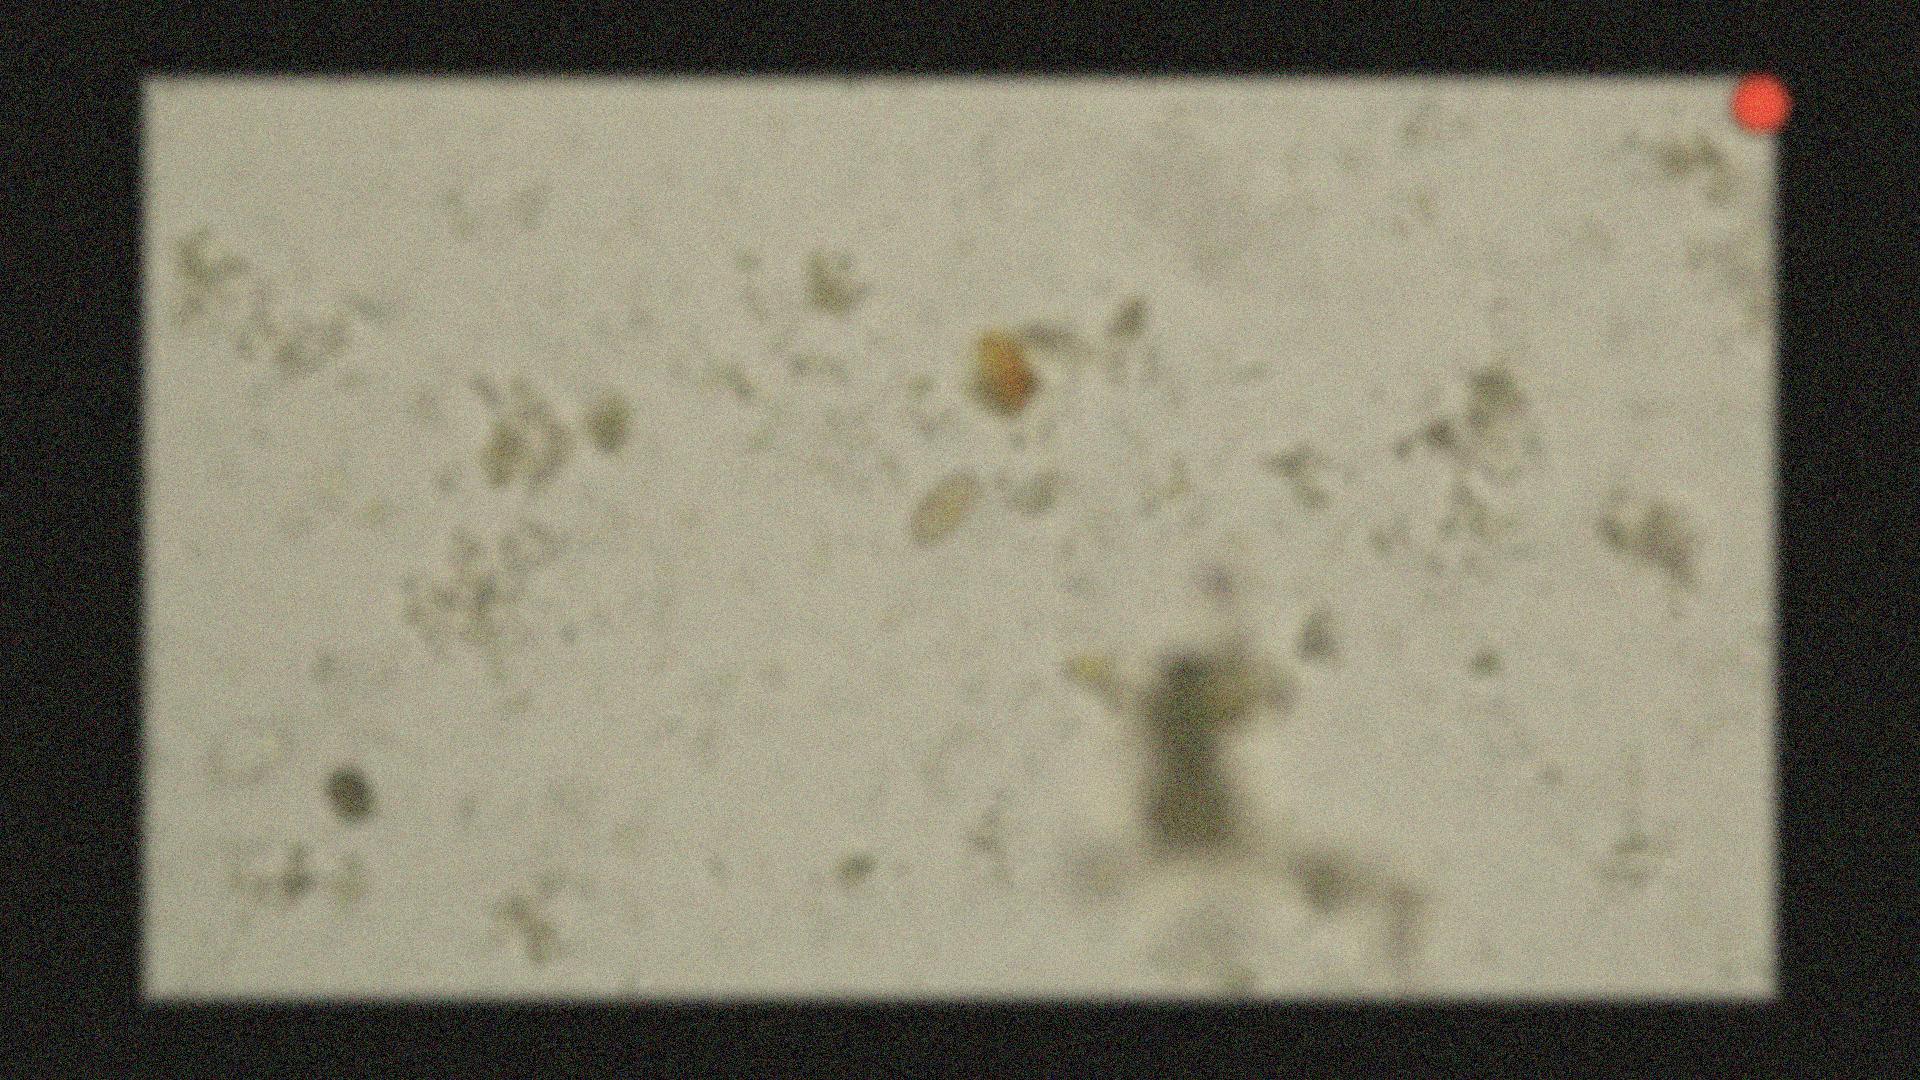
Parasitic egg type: Opisthorchis viverrine